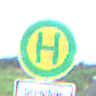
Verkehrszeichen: Haltestelle
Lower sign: ZeitangabenMitBeschraenkungAufWochentage5
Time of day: Midday
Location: Outdoor (Suburban)
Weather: Overcast
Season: NotSpecified
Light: Natural